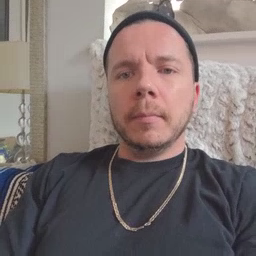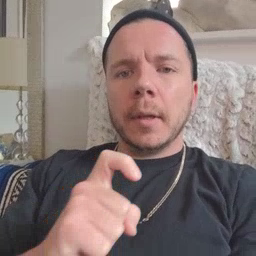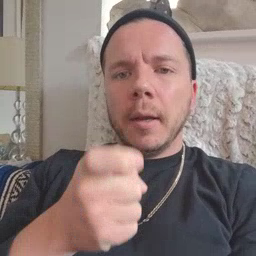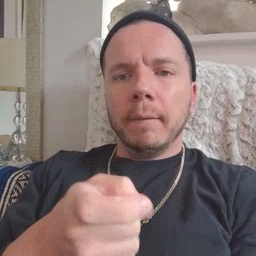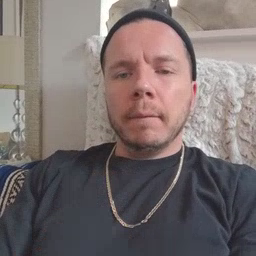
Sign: give